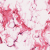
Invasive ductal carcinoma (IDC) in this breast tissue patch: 0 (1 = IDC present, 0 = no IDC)